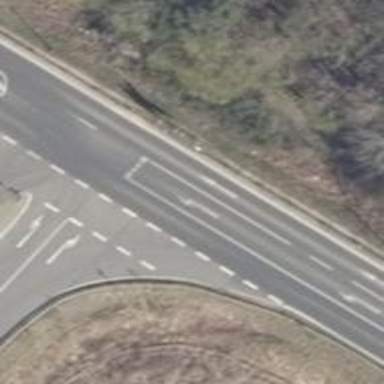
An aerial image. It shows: Secondary road with asphalt surface.